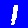
Digit: 1